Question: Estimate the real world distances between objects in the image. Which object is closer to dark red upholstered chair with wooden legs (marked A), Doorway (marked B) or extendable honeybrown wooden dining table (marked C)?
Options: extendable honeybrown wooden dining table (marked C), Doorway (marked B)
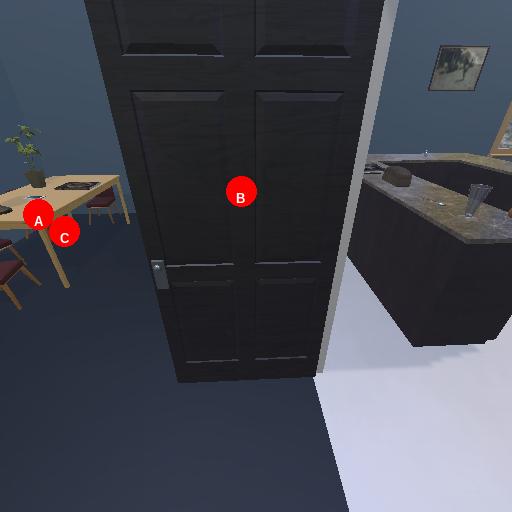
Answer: extendable honeybrown wooden dining table (marked C)